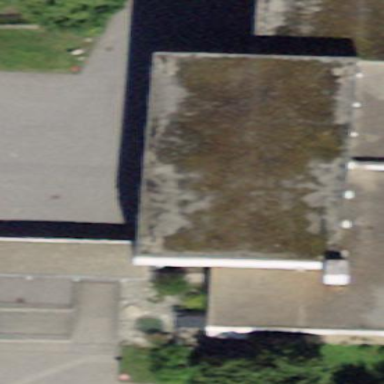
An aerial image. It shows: School building.